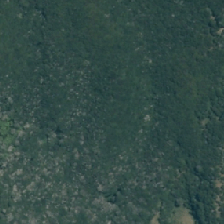
Land cover: manuka_kanuka